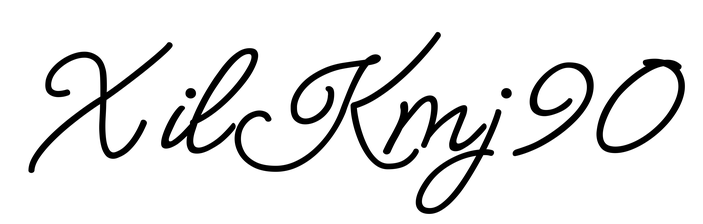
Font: MeowScript-Regular